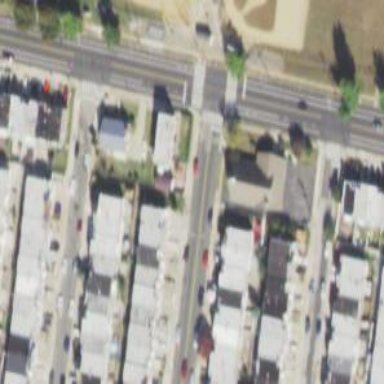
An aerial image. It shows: Unmarked road crossing.